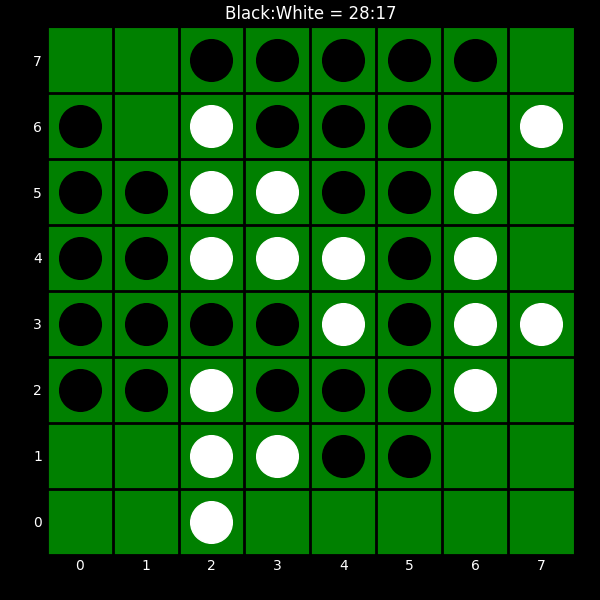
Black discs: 28
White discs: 17